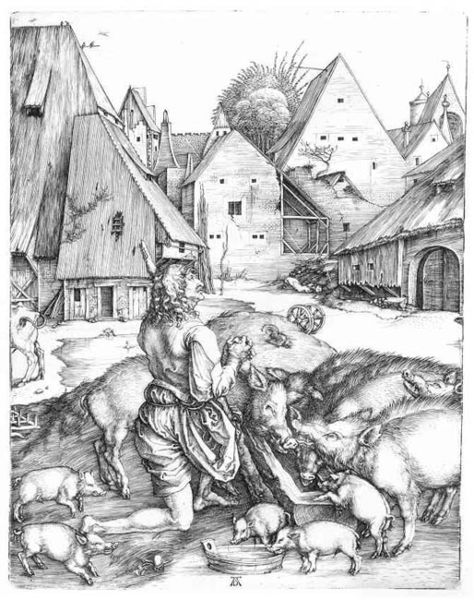
Titel: Der verlorene Sohn
Künstler: Albrecht Dürer
Standort: Karlsruhe
Institution: Staatliche Kunsthalle Karlsruhe
Schlagwörter: baum, dunkel, himmel, mann, nackt, schatten, umhang, vogel, wasser, weiß, bäume, himmerl, stadt, fenster, frankreich, frisur, grau, haar, hell, holz, kleid, licht, mund, nase, schwarz, skizze, strasse, stroh, tür, zeichen, zeichnung, dach, gebäude, haus, tiere, tuch, weg, alt, bart, hemd, hose, trinken, architektur, arm, augen, bibel, falten, gesicht, mensch, schale, stehen, tod, hände, signatur, häuser, vieh, vögel, hütte, kirche, sonne, boden, land, auge, futter, gewand, haare, lange haare, blatt, gotik, locke, locken, arbeit, esel, genre, kamin, pferd, räder, schornstein, schuppen, turm, deutschland, fell, bein, füße, hintern, holzschnitt, pfütze, schrift, bogen, gasse, ort, türen, stab, heu, verlassen, dorf, dächer, giebel, grafik, graphik, herde, kuh, monochrom, rind, schweine, bauernhof, hof, hütten, markt, platz, rad, rundbogen, wagenrad, essen, balken, deutsch, ad, knie, hoh, bauer, tor, stadtansicht, verfall, barfuss, eng, ruine, schmutz, nahrung, schwein, scheune, heimat, haufen, gauben, füttern, fütterung, druck, schwarz weiss, schraffur, loch, radierung, stich, illustration, knien, hell-dunkel, mäuler, schlamm, fass, beten, gebet, löcher, zuber, verzweiflung, kaputt, serie, schnauze, ländlich, muskel, fressen, flehen, knieend, kniend, mittelalter, andacht, gemeinde, knieen, stall, fachwerk, gehöft, dreck, landwirtschaft, heiliger, trog, tränke, gaube, schnautze, bottich, dürer, wildschwein, napf, kupferstich, armut, betend, christen, verloren, schafe, ochse, hirte, schäfer, sohn, stecken, holzhaus, eber, demut, verfallen, betteln, zerfall, kalb, dort, heimkehr, rückkehr, futtertrog, dorfplatz, satteldach, säue, hog, plat, gaupe, zeicnung, holzhäuser, mist, betender, christ, albrecht, albrecht dürer, landwirt, ferkel, sau, schweinchen, misthaufen, wildschweine, fenstertür, dank, hirt, scheine, suhle, altertum, kurze hose, schongauer, ruck, gleichnis, kniender mann, verlorener sohn, depression, verarmt, kaput, hiob, borsten, schweinehirt, schweinehirte, lockn, häusergruppe, schaff, grunzen, sautrog, der verlorene sohn, ocken, ur, verlorener, verlohrene, verlohrener, verlorene, trug, flehenknien, muldenfalten, schwiene, schweinetrog, frischling, frischlinge, albrecht drürer, misthaufe, trogkleintier, alte hütten, schweinhirte, baube, ferkl, der verlorene, sutrog, eldn